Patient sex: M
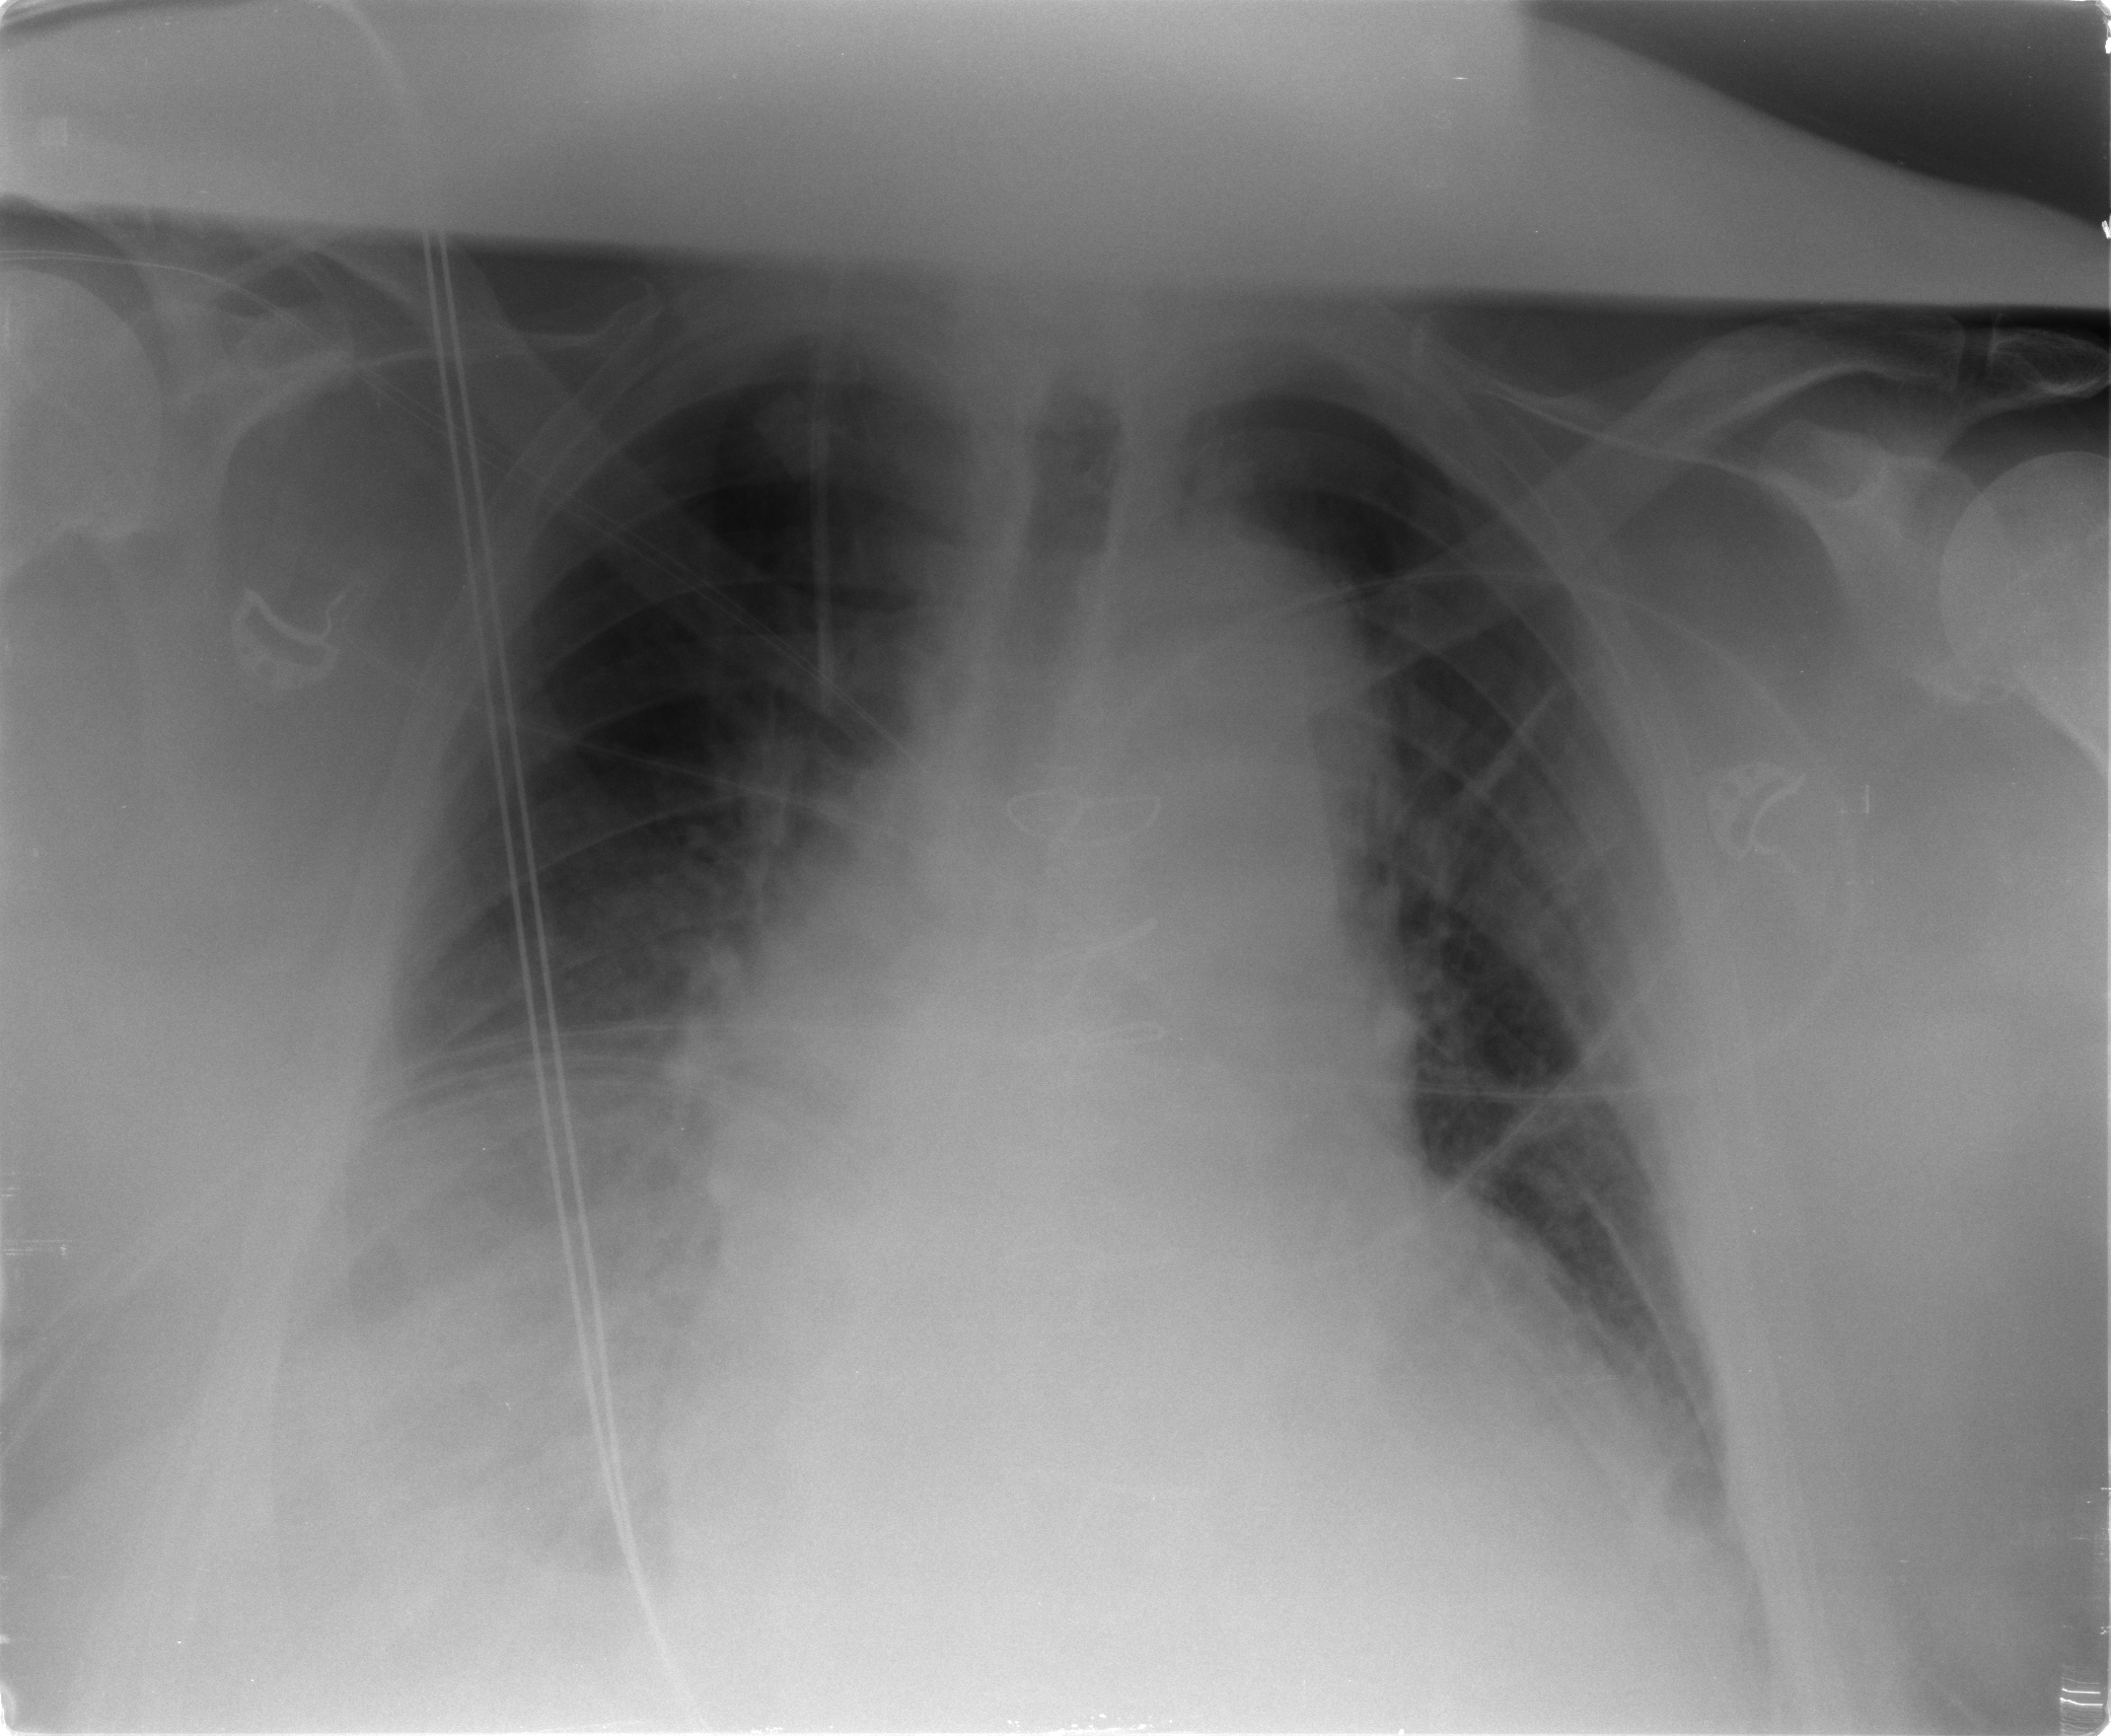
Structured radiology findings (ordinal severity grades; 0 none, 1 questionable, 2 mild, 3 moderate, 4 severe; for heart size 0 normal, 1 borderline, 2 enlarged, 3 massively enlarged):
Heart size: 2
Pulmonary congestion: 2
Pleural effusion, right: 3
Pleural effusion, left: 2
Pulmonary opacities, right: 1
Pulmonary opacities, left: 1
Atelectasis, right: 2
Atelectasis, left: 2